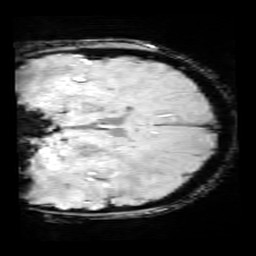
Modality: SWI
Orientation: coronal
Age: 12
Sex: female
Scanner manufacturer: siemens
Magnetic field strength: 3 T
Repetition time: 0.027 s
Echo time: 0.02 s